Question: My program has the following structure where the boxes represent assemblies and the arrows represent references:

The 'WpfElements' assembly contains a resource dictionary in its Resources.xaml, which contains some styles:
'''
<ResourceDictionary x:Key="DialogDockStyle">
...
</ResourceDictionary>
'''
The 'WpfControls' assembly contains a window, which references these styles:
'''
<StackPanel ... Resources="{StaticResource DialogDockStyle}">
'''
The 'Server' and 'Client' assemblies are executables that instantiate this window and display it.
This works great for the 'Server'. The window is displayed and can be used. However, when the same code is run from the 'Client', an error occures instantiating the window:
> The resource with the name "DialogDockStyle" cannot be found.
It is a bit weird that is works from one assembly and not from the other. Is there anything I might have overseen to make it work from both assemblies?
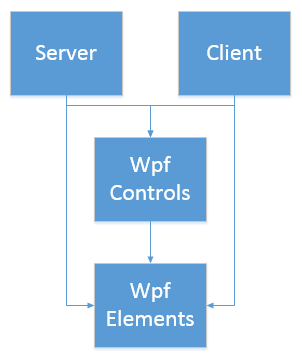
Answer: I missed to specify the resources in the 'App.xaml' like this:
'''
<Application.Resources>
<ResourceDictionary>
<ResourceDictionary.MergedDictionaries>
<ResourceDictionary Source="pack://application:,,,/WpfElements;component/Resources.xaml"/>
...
</ResourceDictionary.MergedDictionaries>
</ResourceDictionary>
</Application.Resources>
'''